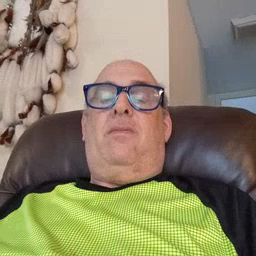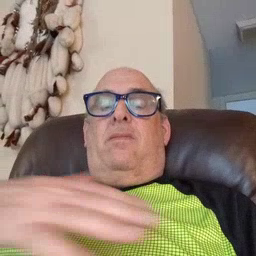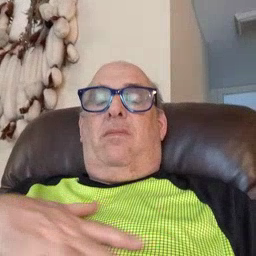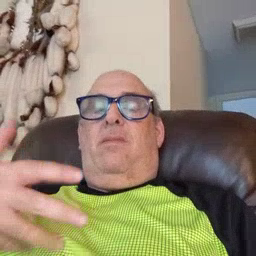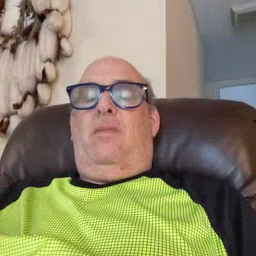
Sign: zebra